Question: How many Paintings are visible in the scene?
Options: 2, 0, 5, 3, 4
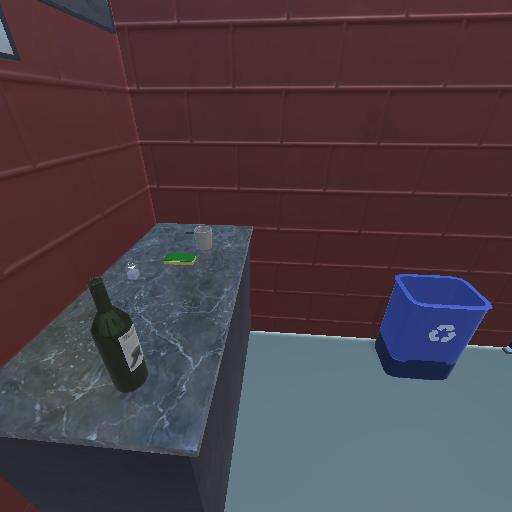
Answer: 2